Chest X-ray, PA view. Patient: 49 years old, sex M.
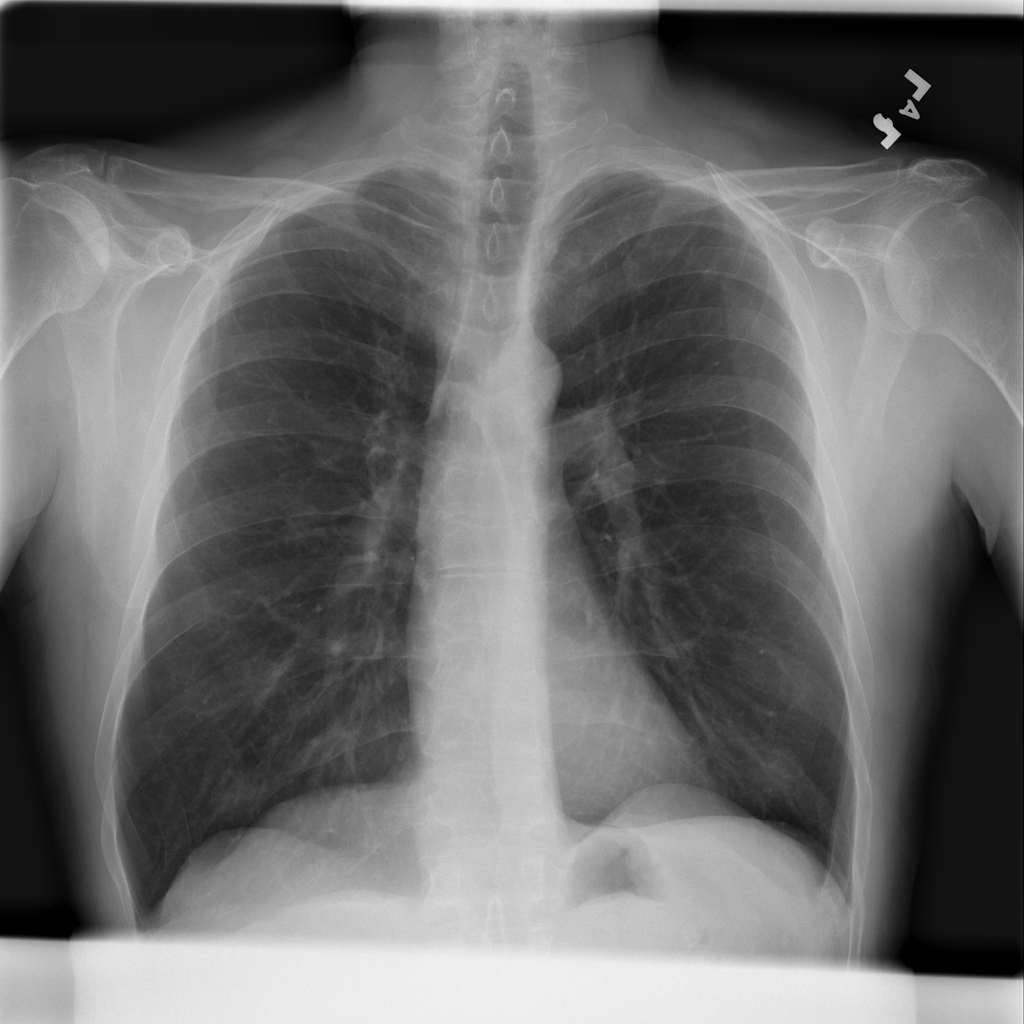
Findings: No Finding